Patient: sex M, age 57
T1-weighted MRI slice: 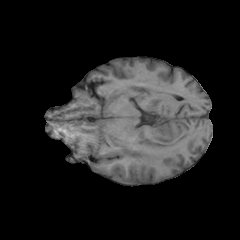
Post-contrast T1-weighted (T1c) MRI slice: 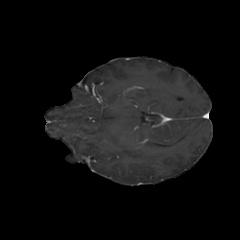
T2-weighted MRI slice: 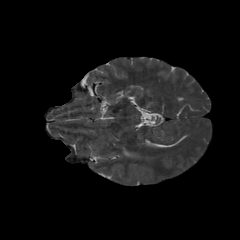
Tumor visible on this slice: yes
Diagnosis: Glioblastoma, IDH-wildtype
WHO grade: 4